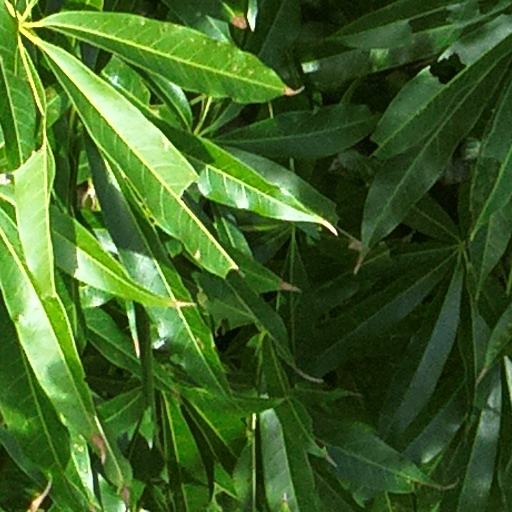
Species: Ceiba pentandra
GBIF accepted scientific name: Ceiba pentandra
Crown area (m\u00b2): 1009.463